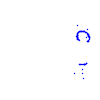
Particle: kaon